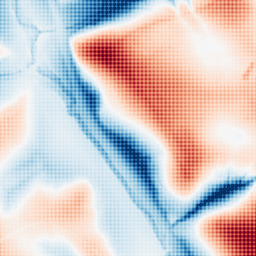
Category: trend_removal
Decomposition family: local_polynomial
Decomposition parameters: window_size: 101
degree: 1
Upsampling method: sinc_hamming
Upsampling parameters: scale: 8
kernel_size: 8
Upsampling scale: 8